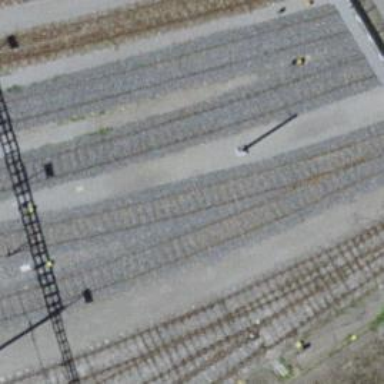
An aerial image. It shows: Rail yard with electrified contact lines for the railway.